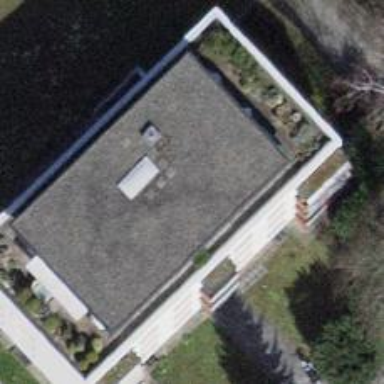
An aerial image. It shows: Flat-roofed building.